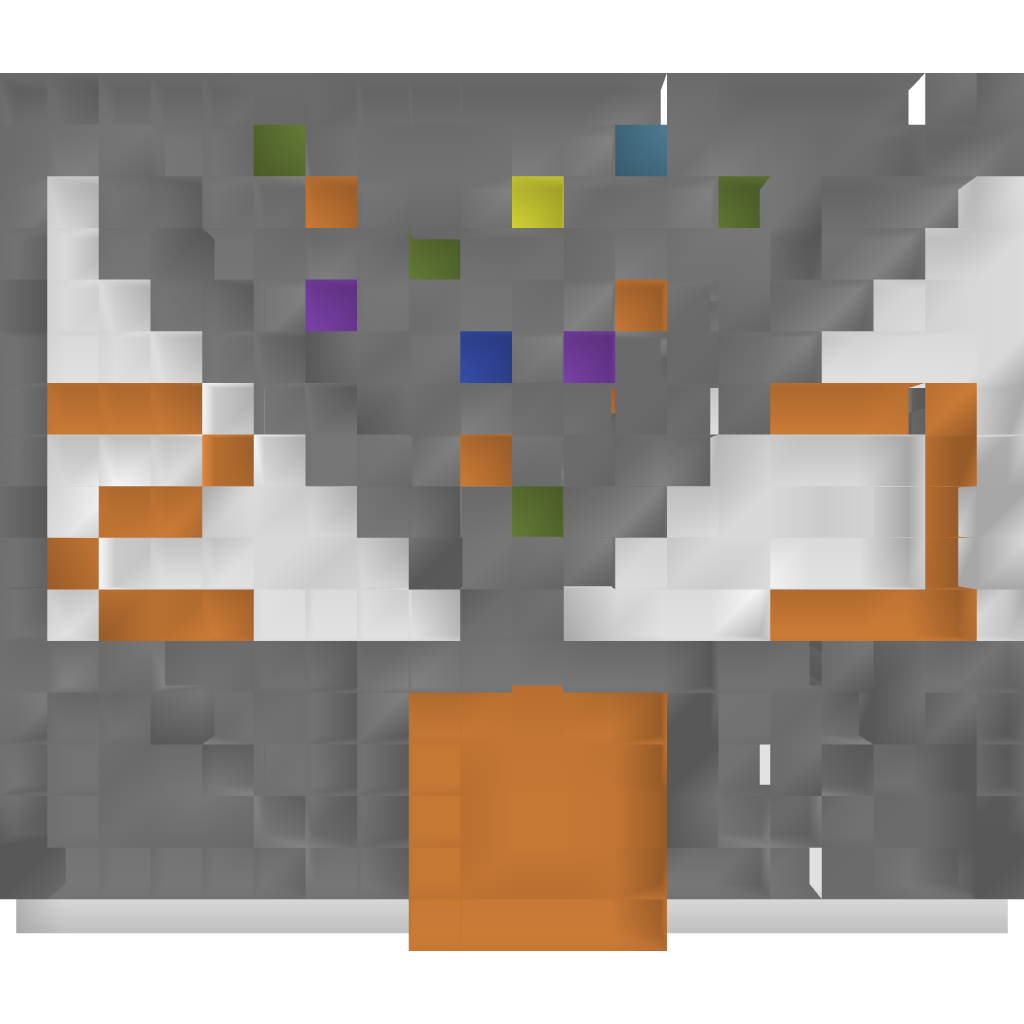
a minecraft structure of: Fixed Color Shuffle bad low quality